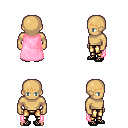
a pixel art fantasy rpg character, male body template, human, tanned skin, pink cape, gold greaves, plain hairstyle, ghillies, four views (front, back, left, right), 2x2 character sprite sheet, small pixel art, hard edges, no anti-aliasing